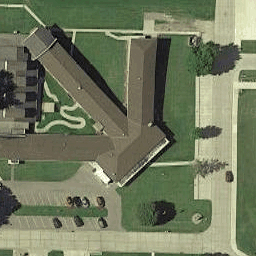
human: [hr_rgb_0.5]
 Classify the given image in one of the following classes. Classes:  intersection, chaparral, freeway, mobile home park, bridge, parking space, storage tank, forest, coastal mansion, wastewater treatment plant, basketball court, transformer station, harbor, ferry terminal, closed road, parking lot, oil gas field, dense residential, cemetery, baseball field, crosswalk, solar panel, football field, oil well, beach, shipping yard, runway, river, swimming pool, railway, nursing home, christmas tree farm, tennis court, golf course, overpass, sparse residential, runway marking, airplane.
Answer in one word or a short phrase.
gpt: nursing home